Aerial crown-view tile of a tropical tree (Barro Colorado Island, Panama), acquired 20250124:
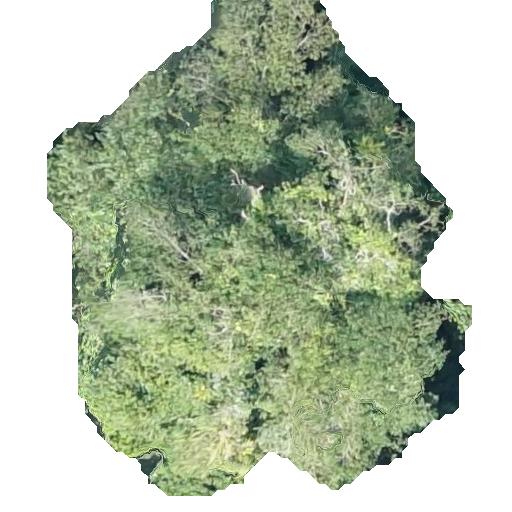
Species: Hura crepitans
GBIF accepted scientific name: Hura crepitans
Crown area: 226.978 m²